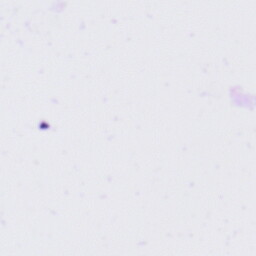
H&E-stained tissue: Tonsil